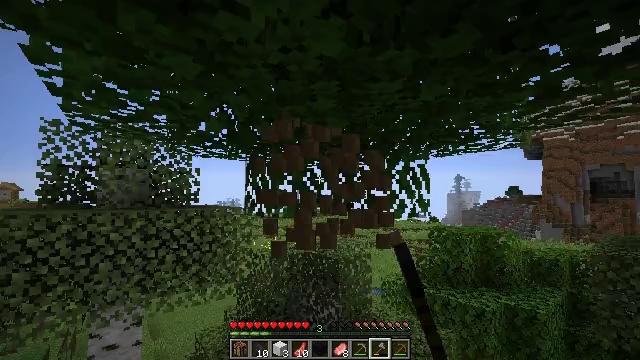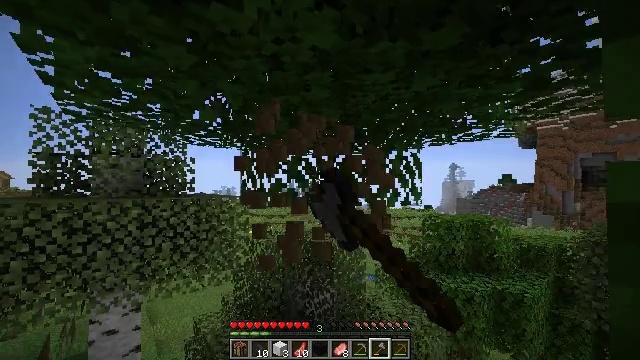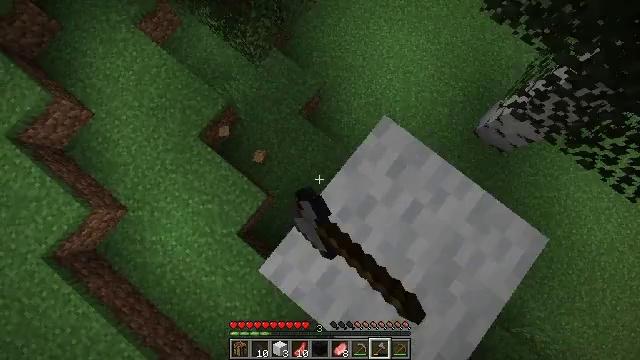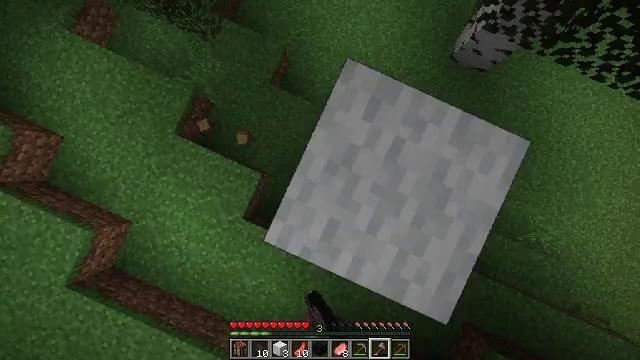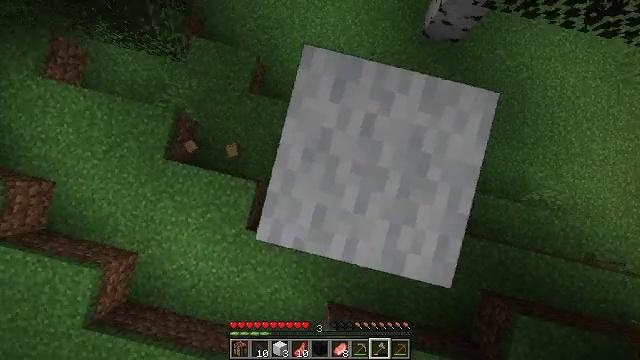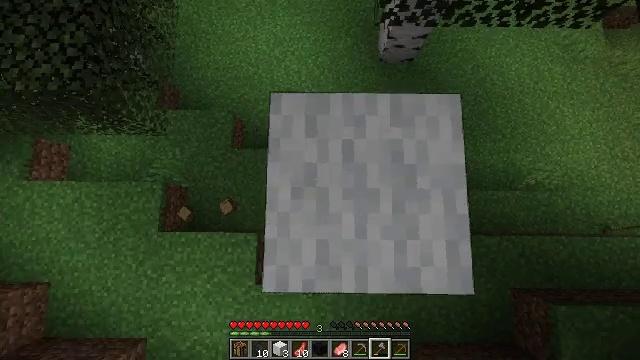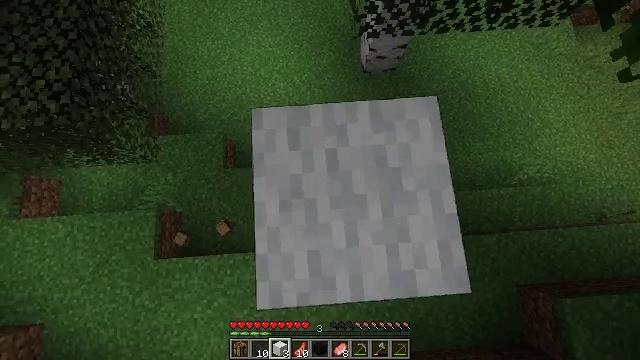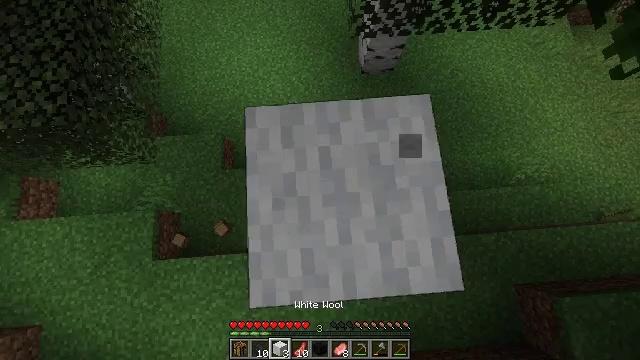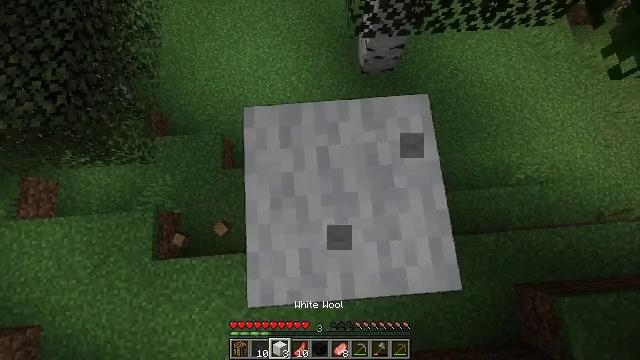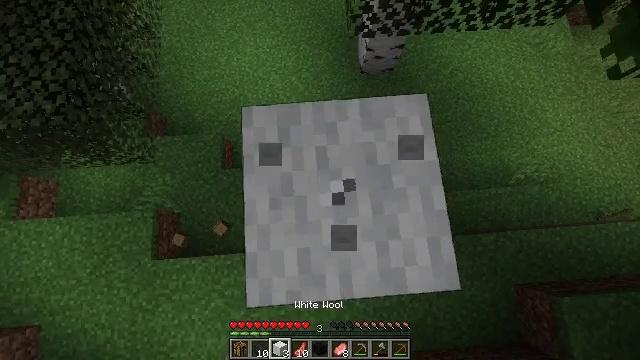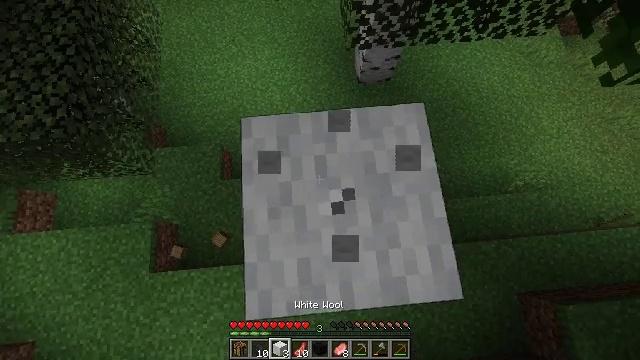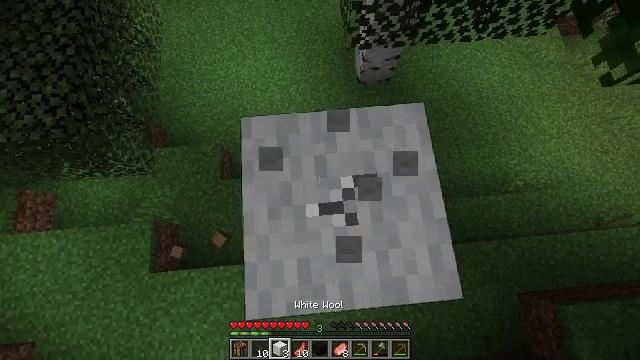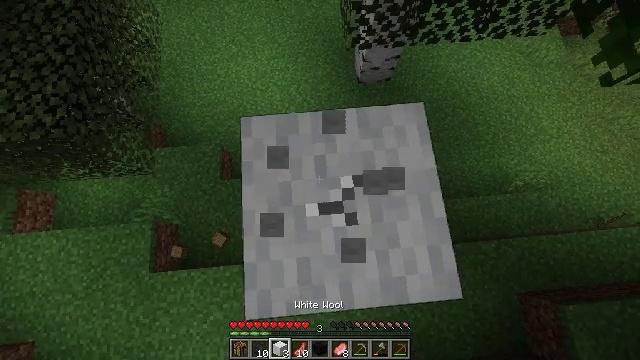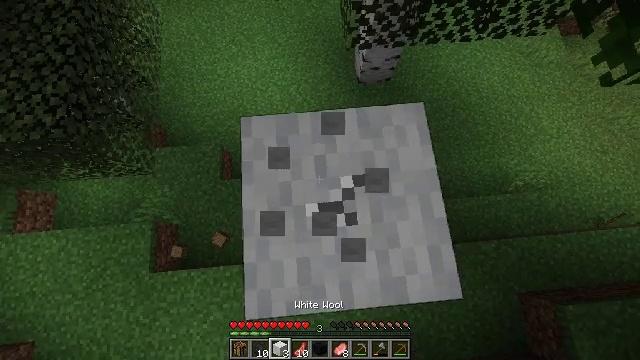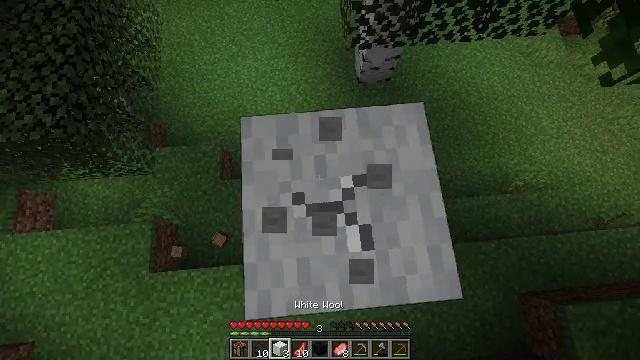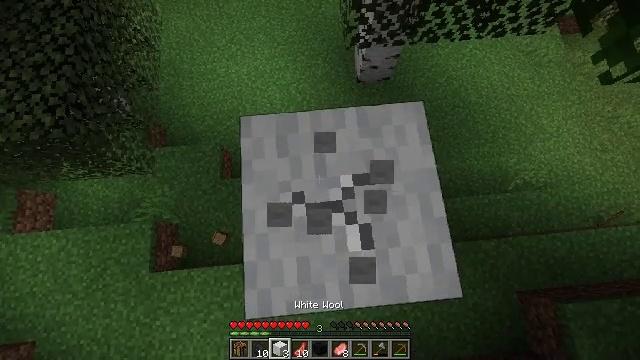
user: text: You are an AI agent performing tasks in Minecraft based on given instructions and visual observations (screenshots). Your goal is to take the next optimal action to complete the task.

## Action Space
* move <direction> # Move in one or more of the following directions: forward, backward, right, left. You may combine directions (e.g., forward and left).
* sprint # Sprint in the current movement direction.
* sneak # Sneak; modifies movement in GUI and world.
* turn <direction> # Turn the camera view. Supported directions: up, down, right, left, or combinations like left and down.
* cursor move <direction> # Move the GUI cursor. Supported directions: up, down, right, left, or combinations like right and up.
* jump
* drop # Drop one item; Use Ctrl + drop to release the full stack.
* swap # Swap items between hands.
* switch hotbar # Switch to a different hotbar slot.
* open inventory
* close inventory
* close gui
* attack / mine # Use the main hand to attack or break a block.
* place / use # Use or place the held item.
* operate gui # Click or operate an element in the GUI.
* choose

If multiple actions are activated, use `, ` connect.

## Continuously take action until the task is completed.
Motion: motion action
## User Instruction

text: Attack the white wool to collect it.
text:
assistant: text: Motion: move back and move right, sneak, turn down, attack / mine
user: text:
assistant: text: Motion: move back and move right, sneak, turn right and down
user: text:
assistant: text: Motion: move back and move right, sneak, turn right and down
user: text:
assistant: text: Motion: move back and move right, sneak, turn right and down
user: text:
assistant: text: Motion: sneak, turn right and up
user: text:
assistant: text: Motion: sneak, turn right and up, switch to hotbar 3
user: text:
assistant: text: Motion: sneak, attack / mine, switch to hotbar 3
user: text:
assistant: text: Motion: sneak, attack / mine
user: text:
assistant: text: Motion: sneak, attack / mine
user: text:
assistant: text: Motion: sneak, turn up, attack / mine
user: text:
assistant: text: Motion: sneak, attack / mine
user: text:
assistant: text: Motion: sneak, attack / mine
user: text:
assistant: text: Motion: sneak, attack / mine
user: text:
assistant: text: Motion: sneak, attack / mine
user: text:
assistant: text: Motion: sneak, attack / mine
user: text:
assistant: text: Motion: sneak, attack / mine
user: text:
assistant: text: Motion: sneak, attack / mine
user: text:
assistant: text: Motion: sneak, turn right and down, attack / mine
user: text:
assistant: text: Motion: sneak, turn right and down, attack / mine
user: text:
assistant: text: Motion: sneak, turn down, attack / mine
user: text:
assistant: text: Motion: sneak, turn up, attack / mine
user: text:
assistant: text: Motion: sneak, turn right and up, attack / mine
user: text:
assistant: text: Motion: sneak, turn up, attack / mine
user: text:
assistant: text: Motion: sneak, turn down, attack / mine
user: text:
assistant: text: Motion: sneak, turn left and down, attack / mine
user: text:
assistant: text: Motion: sneak, attack / mine
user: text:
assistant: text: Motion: sneak, turn down, attack / mine
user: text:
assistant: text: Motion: sneak, turn down, attack / mine
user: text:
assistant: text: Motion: sneak, attack / mine
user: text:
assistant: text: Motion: sneak, turn up, attack / mine